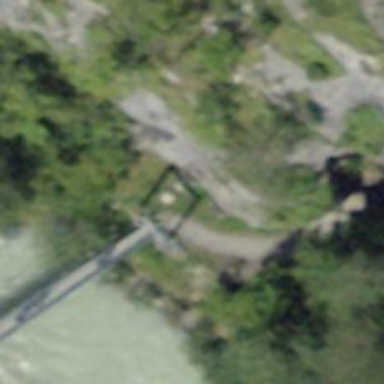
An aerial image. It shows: Footway bridge with concrete surface.